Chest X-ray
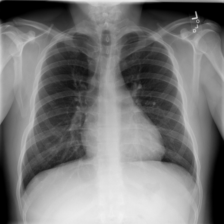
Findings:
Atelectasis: negative
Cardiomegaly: negative
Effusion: negative
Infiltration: negative
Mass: negative
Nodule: negative
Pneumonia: negative
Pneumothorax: negative
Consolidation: negative
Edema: negative
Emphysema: negative
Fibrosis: negative
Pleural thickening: negative
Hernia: negative